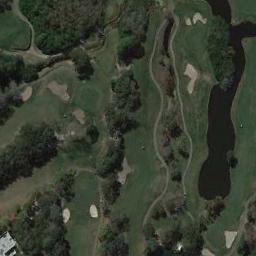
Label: golf_course